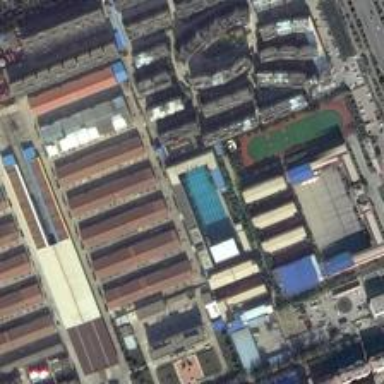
The playground locates in the gap between two builidngs with a swimming pool beside .